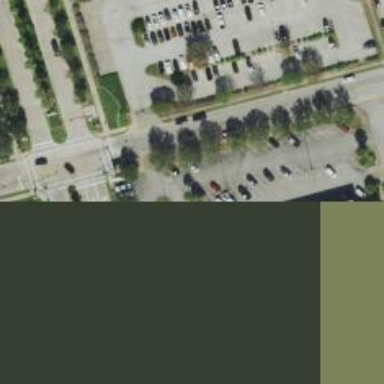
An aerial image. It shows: Supermarket building.